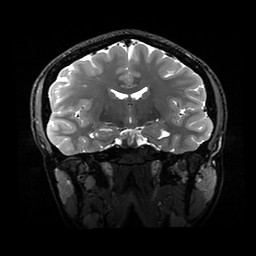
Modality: T2w
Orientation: coronal